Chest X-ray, PA view. Patient: 33 years old, sex F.
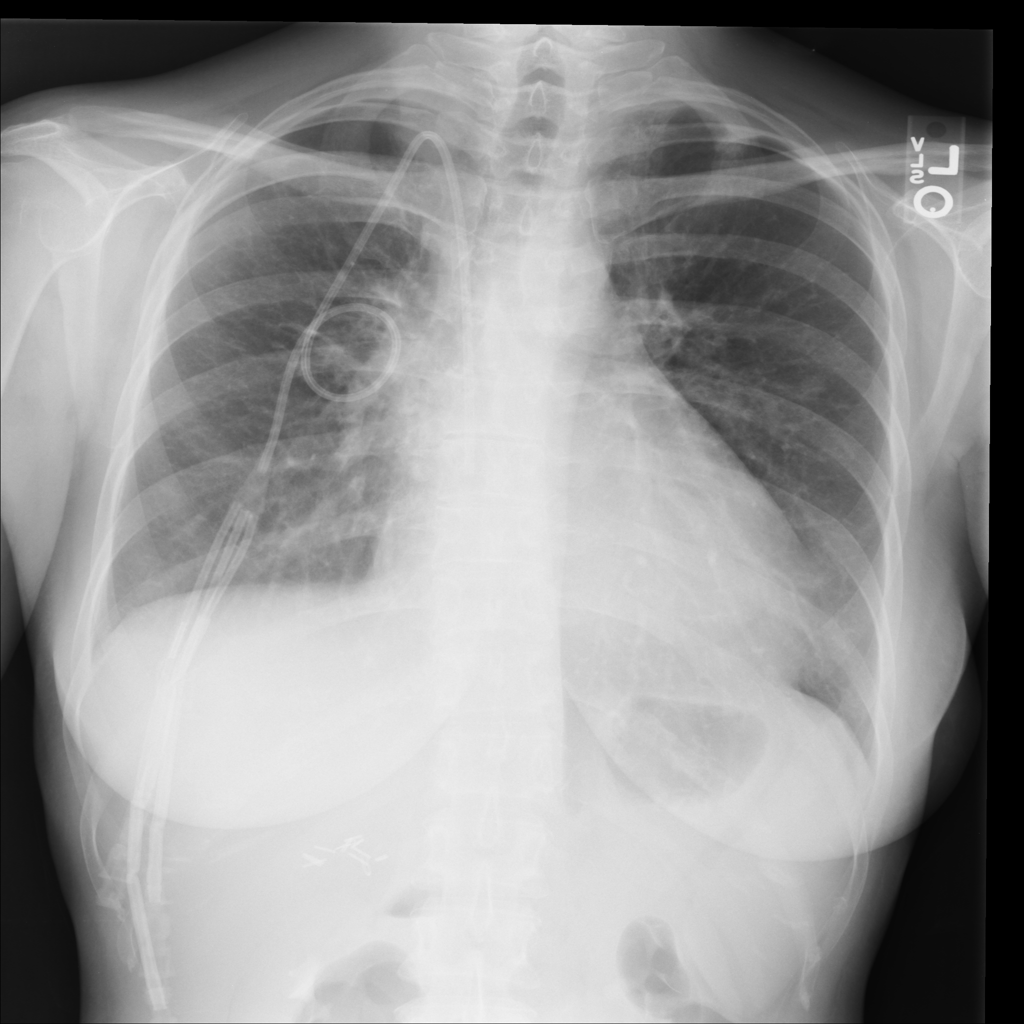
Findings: Pleural_Thickening